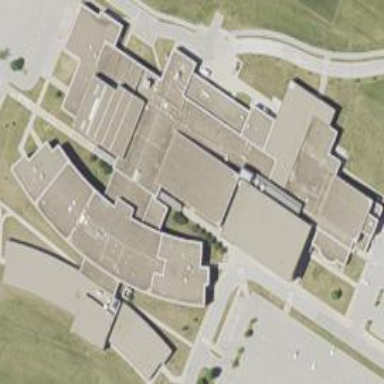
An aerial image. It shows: School building.